Question: Does anybody know the correct formula to get the saturation level from an RGB color?
I already have a function that does it. I've tried loads of them posted on the internet but only this one seemed to work (first-time) for me, apart from the saturation level being occasionally slightly out.
'rgb(204,153,51)' should equal 'hsl(40,60,50)', instead I have 'hsl(40,75,50)'. As you can see my hue and lightness are correct, in-fact, the saturation is mostly correct too, but sometimes it's not and I need to correct that if I can.
This is what I've built so far, so I can check all the color values are correct for my images, before storing them in a database for my search engine.

And this is the function in question where I believe the saturation is being calculated incorrectly:
'''
function RGBtoHSL($red, $green, $blue)
{
$r = $red / 255.0;
$g = $green / 255.0;
$b = $blue / 255.0;
$H = 0;
$S = 0;
$V = 0;
$min = min($r,$g,$b);
$max = max($r,$g,$b);
$delta = ($max - $min);
$L = ($max + $min) / 2.0;
if($delta == 0) {
$H = 0;
$S = 0;
} else {
$S = $delta / $max;
$dR = ((($max - $r) / 6) + ($delta / 2)) / $delta;
$dG = ((($max - $g) / 6) + ($delta / 2)) / $delta;
$dB = ((($max - $b) / 6) + ($delta / 2)) / $delta;
if ($r == $max)
$H = $dB - $dG;
else if($g == $max)
$H = (1/3) + $dR - $dB;
else
$H = (2/3) + $dG - $dR;
if ($H < 0)
$H += 1;
if ($H > 1)
$H -= 1;
}
$HSL = ($H*360).', '.($S*100).', '.round(($L*100),0);
return $HSL;
}
'''
One clue I have, as to why this doesn't work 100%, is that I'm first converting a HEX color to an RGB, then the RGB to an HSL. Would this be a problem due to web-safe colors or can you spot anything else that may cause this in the function? Or is this just how it is?
Trying other images, it appears to be mostly 'beige' (approx.) colors that are slightly out on saturation. Using a color picker, if I move the saturation bar to where it should be there isn't a huge difference, so maybe my search feature won't pick up on this too much. It would be nice to solve it though, I run it on 500,000 photos.
Thanks to , below, he noticed I missing piece to my function. I changed:
'''
$S = $delta / $max;
'''
to:
'''
$S = $L > 0.5 ? $delta / (2 - $max - $min) : $delta / ($max + $min);
'''
and now produces 100% correct results.
If anybody would like the code to produce this color table, just ask.
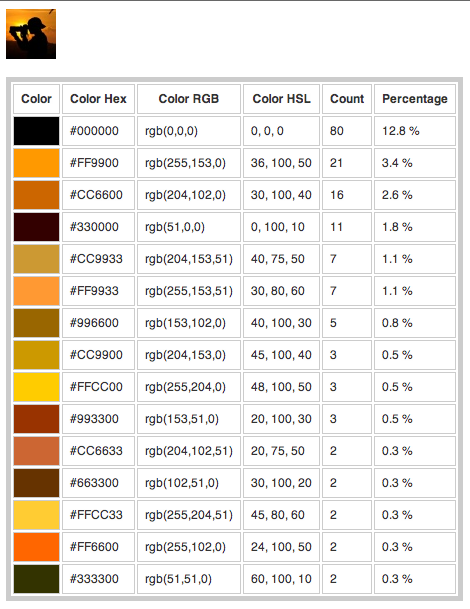
Answer: It looks like you're missing a piece of the calculation for saturation if your luma is > .5 <URL>.
'''
var q = l < 0.5 ? l * (1 + s) : l + s - l * s;
'''